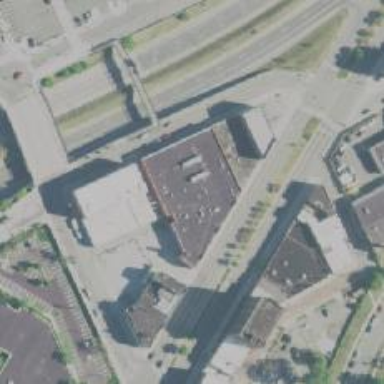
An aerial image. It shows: Supermarket.